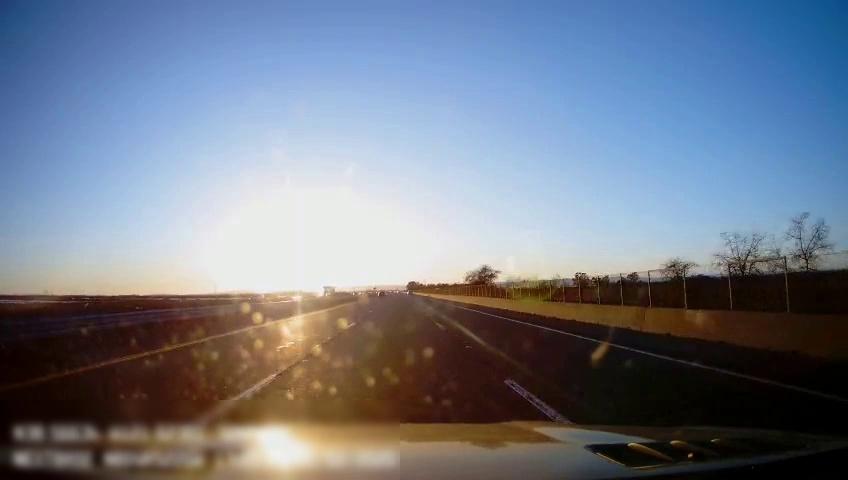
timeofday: Day
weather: Sunny
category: Drivable Space
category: Vehicles | SUV
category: Lanes | Alternate Lane
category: Lanes | Current Lane
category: Lanes | Current Lane
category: Lanes | Alternate Lane